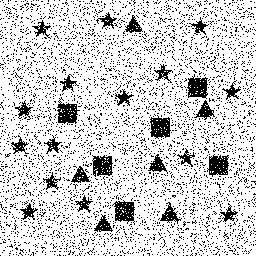
Squares: 6
Triangles: 6
Stars: 15
Total shapes: 27